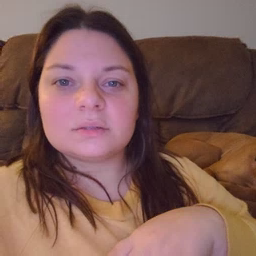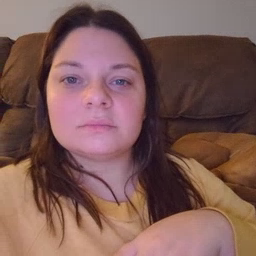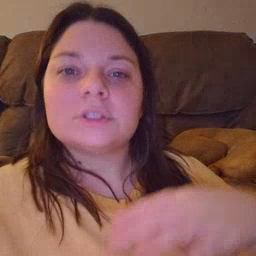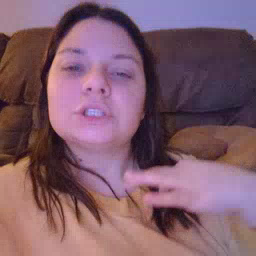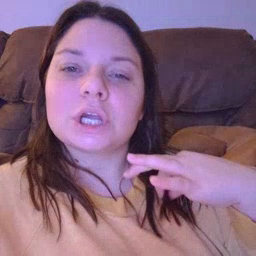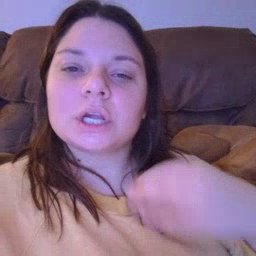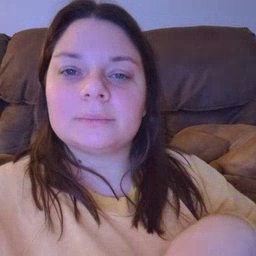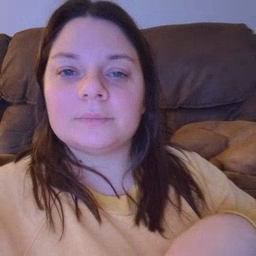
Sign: shirt